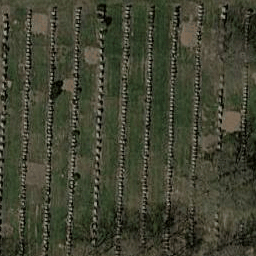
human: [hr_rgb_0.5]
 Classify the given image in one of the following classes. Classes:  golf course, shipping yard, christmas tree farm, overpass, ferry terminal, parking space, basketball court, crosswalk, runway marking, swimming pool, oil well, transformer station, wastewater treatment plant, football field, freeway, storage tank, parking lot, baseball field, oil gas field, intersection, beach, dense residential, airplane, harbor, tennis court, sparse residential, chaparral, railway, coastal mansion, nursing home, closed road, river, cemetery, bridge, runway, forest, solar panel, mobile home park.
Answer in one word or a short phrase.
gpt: cemetery